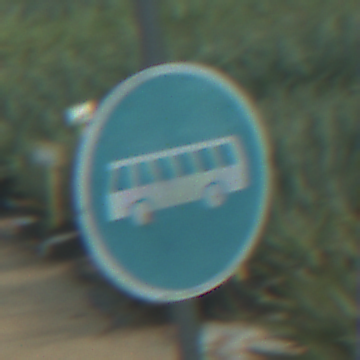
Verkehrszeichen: Busssonderstreifen
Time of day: MorningAfternoon
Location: Roofed (Special)
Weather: PartlyCloudy
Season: NotSpecified
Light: Natural